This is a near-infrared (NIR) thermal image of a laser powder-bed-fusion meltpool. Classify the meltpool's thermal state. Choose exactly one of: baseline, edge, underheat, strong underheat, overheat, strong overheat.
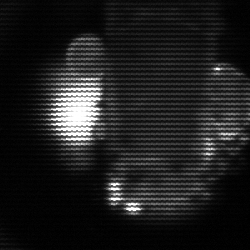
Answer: strong underheat